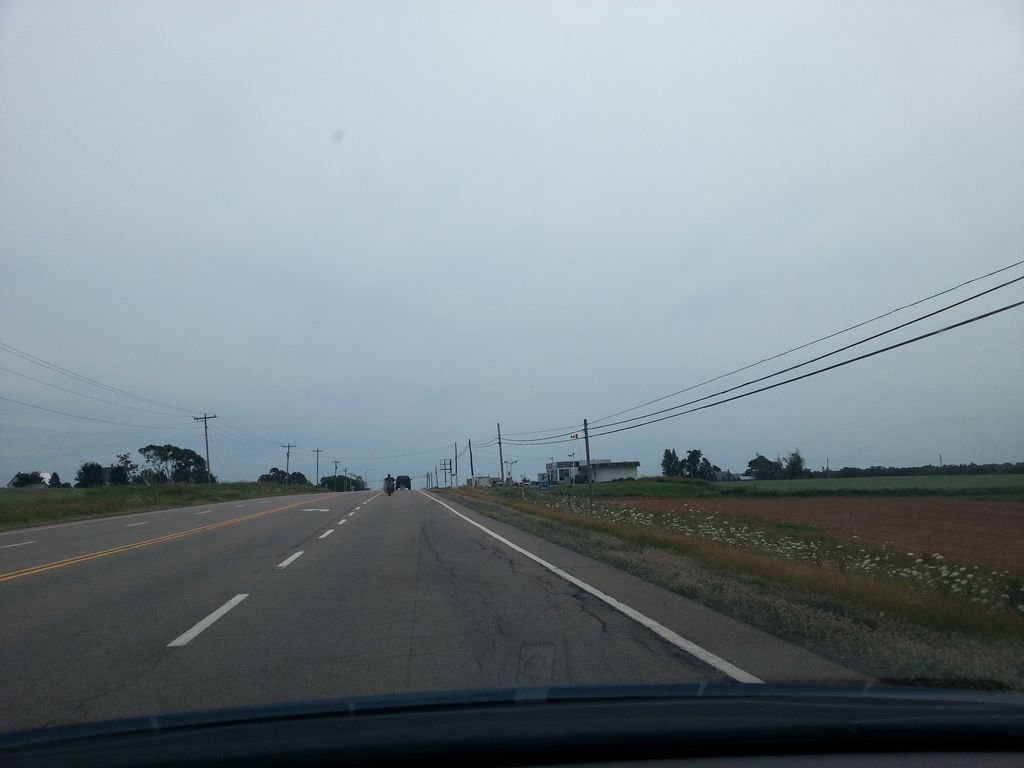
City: charlottetown